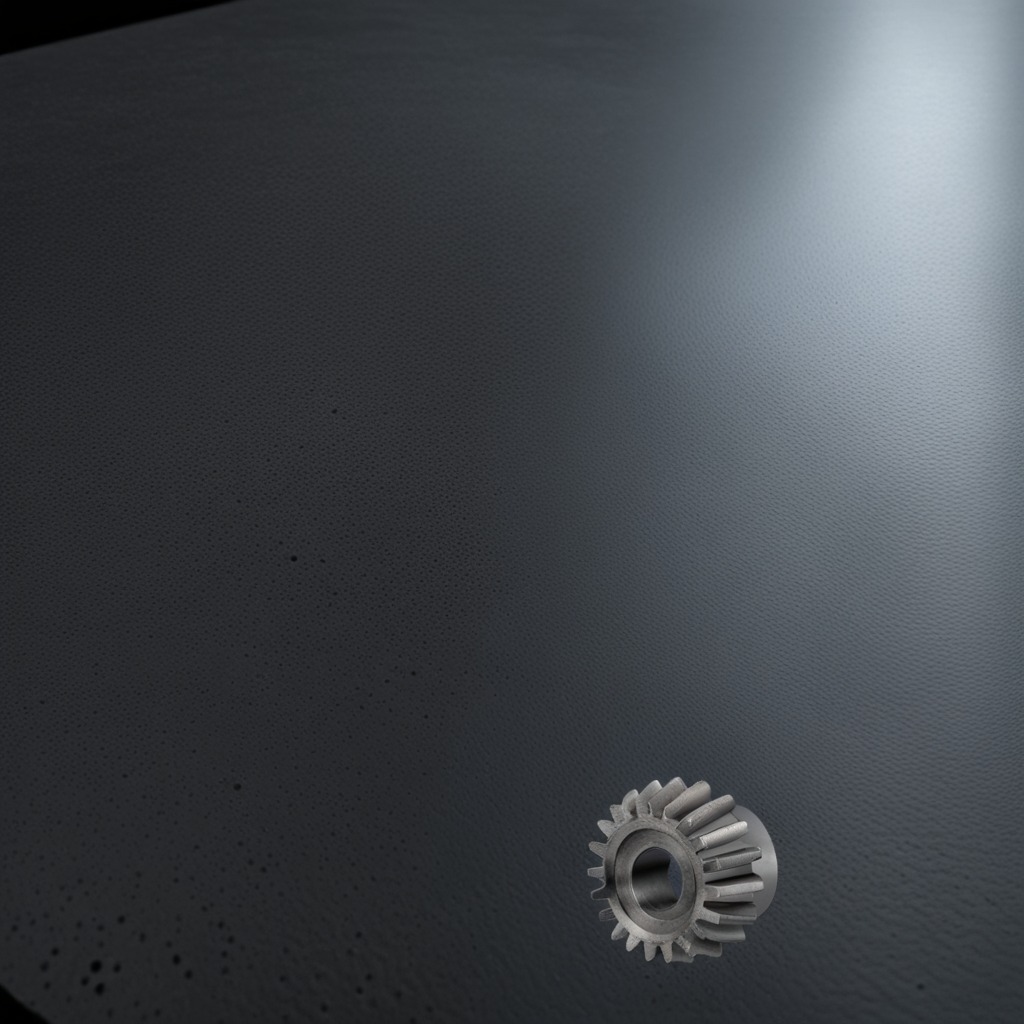
A steel gear with teeth is lying on the clean granite table inside a workshop at night.